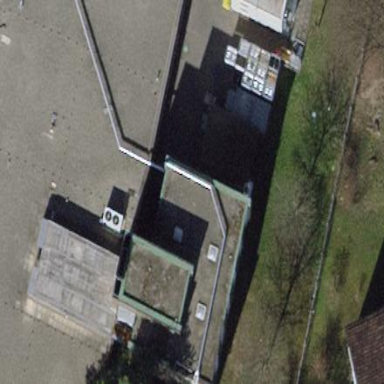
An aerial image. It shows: Office building.